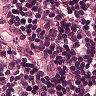
Metastatic tissue present: no